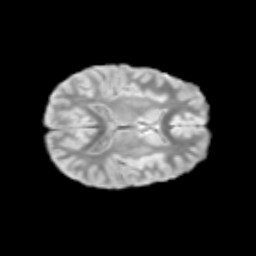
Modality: T2w
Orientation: axial
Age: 12
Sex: female
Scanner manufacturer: siemens
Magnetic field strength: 3 T
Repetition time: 3.8 s
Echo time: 0.07 s